Question: I write UI automation tests using Selenium. And I noticed that when I create an instance of chromedriver.exe -> ~8 chrome.exe processes appear in the Task Manager.
Task Manager screenshot when running 1 test:

So, when I run in parallel, let's say, 8 tests there are a lot of chrome.exe instances in the Task Manager that use some ports and load a CPU and a memory.
Does it work by design? Why so much chrome.exe instances are needed for one chromedriver.exe? Is this configurable?
In my code, I just have a "Chrome" class. Its constructor creates a new chromedriver.exe instance:
'''
Chrome chrome = new Chrome();
public class Chrome
{
public OpenQA.Selenium.Chrome.ChromeDriver Driver;
public Chrome(bool incognitoMode = false, bool maximizeWindow = true)
{
ChromeOptions options = new ChromeOptions();
if (incognitoMode)
{
options.AddArguments("--incognito");
}
Driver = new ChromeDriver(options);
Driver.Manage().Timeouts().PageLoad = TimeSpan.FromSeconds(360);
if (maximizeWindow)
Driver.Manage().Window.Maximize();
}
/////////////////////////////////////////////
}
'''
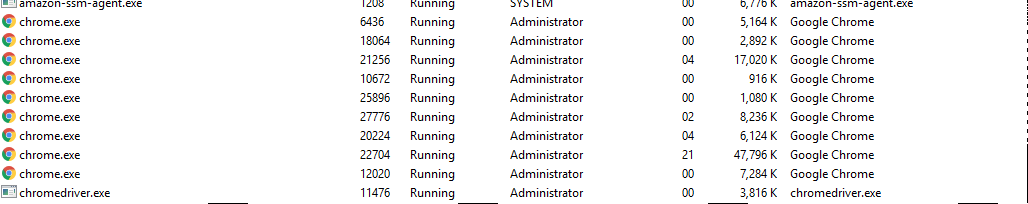
Answer: When are executed using you must have observed that there are potentially dozens of processes running which can be observed through Windows Task Manager's 'Processes' tab.
Snapshot:

As per this <URL> can be terminated or refreshed without needing to kill or refresh the entire page.
---
However, from 2018 onwards was actually redesigned to create a new process for each of the following entities:
1. Tab
2. HTML/ASP text on the page
3. Plugin those are loaded
4. App those are loaded
5. Frames within the page
Further, in a <URL> it is mentioned:
> Google Chrome takes advantage of these properties and puts web apps and plug-ins in separate processes from the browser itself. This means that a rendering engine crash in one web app won't affect the browser or other web apps. It means the OS can run web apps in parallel to increase their responsiveness, and it means the browser itself won't lock up if a particular web app or plug-in stops responding. It also means we can run the rendering engine processes in a restrictive sandbox that helps limit the damage if an exploit does occur.
As a conclusion, the many processes you are seeing is as designed and in-line with the current implementation of .